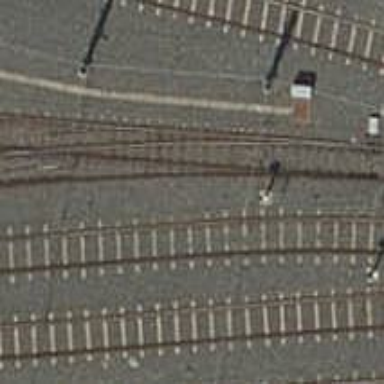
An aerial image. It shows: Yard with electrified contact line.